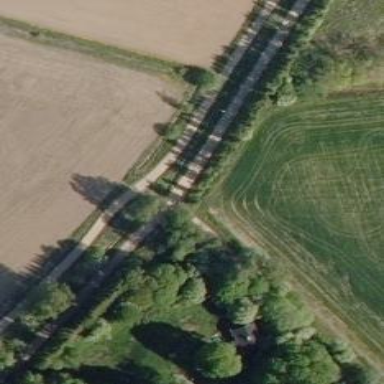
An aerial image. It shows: Bridleway.